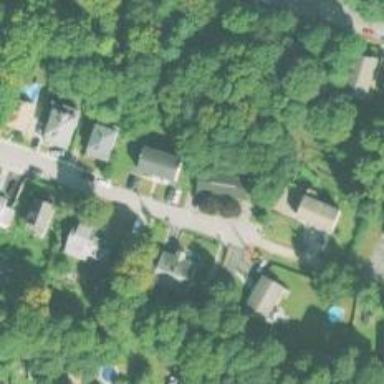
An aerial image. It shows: Residential driveway.